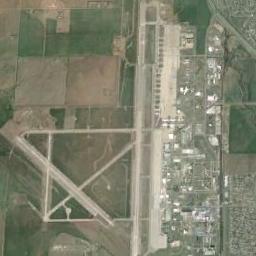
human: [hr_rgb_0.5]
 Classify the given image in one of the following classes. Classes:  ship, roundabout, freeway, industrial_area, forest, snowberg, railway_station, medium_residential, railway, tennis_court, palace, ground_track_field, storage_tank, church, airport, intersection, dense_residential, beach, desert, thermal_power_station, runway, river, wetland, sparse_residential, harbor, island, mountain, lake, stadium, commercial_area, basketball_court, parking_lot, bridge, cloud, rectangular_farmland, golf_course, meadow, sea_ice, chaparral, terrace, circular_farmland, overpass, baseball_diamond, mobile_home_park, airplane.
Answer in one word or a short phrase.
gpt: airport